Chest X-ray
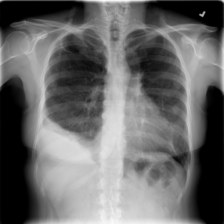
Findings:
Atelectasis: negative
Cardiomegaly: negative
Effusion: positive
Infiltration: negative
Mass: negative
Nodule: negative
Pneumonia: negative
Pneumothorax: positive
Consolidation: negative
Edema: negative
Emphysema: negative
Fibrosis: positive
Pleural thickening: negative
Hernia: negative